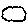
Label: cloud